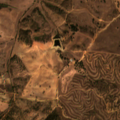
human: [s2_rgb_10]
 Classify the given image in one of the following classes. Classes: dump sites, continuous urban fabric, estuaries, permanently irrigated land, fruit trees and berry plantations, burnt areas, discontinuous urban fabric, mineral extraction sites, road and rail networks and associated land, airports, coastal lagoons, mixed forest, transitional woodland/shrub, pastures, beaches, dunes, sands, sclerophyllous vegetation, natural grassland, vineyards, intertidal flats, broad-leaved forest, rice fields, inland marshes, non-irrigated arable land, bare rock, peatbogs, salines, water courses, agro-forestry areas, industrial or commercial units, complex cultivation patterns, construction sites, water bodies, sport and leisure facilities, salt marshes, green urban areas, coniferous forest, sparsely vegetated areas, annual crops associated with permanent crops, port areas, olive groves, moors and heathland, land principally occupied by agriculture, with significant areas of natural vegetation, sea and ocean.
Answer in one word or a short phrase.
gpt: non-irrigated arable land, broad-leaved forest, transitional woodland/shrub